Field crop: tomato
Growth stage: 1
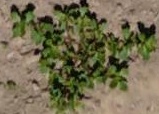
Species: portulaca